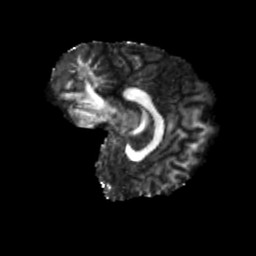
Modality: FA
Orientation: sagittal
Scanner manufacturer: siemens
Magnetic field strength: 3 T
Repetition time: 4 s
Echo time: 0.0594 s